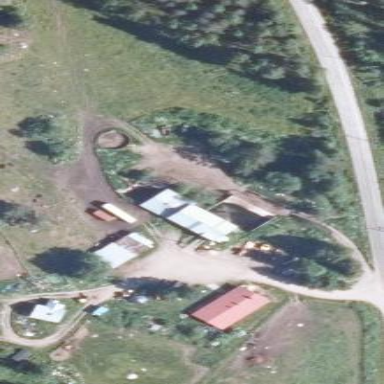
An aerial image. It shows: Farmyard area.